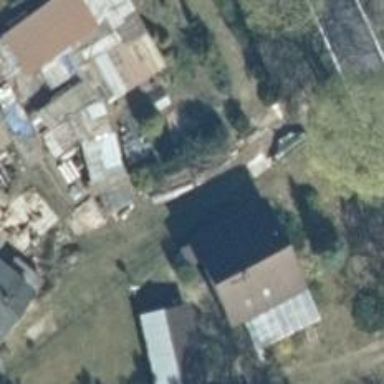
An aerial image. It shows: Building with gabled roof.